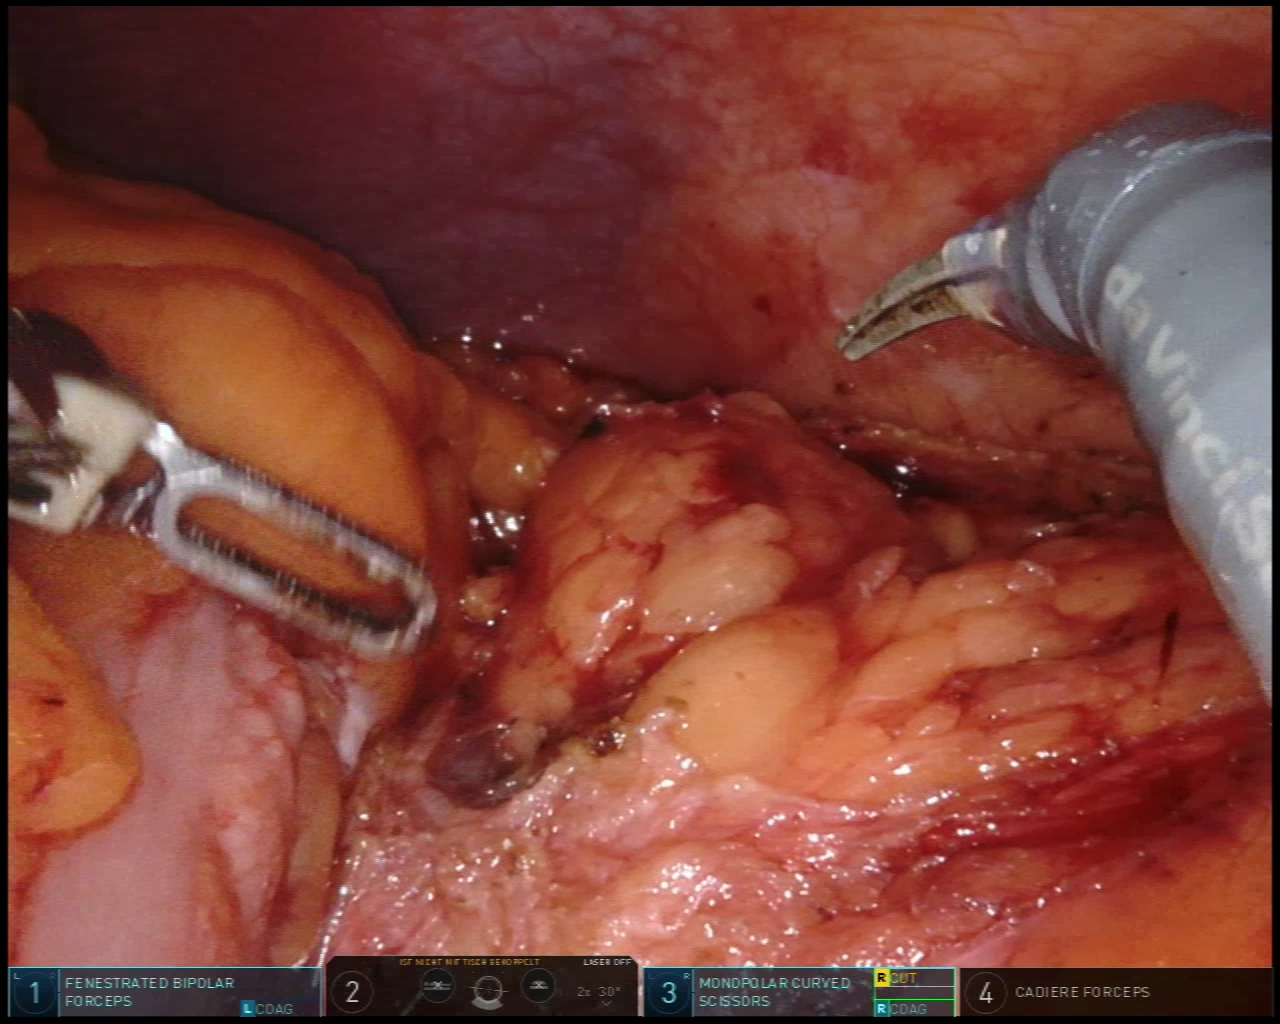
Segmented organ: colon
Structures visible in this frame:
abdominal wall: yes
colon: yes
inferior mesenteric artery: no
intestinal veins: no
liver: no
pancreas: no
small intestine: no
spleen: no
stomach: no
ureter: no
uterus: no
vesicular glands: no